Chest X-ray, AP view. Patient: 61 years old, sex M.
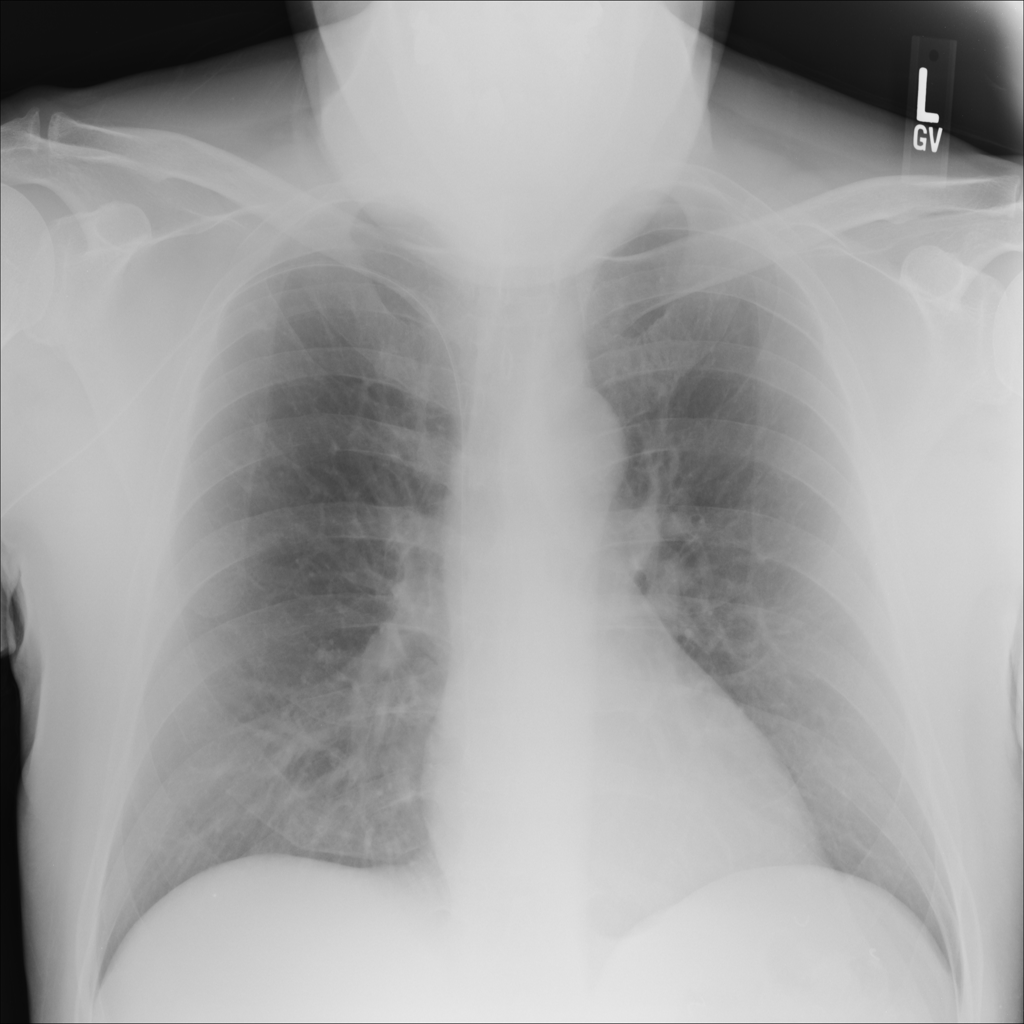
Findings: No Finding